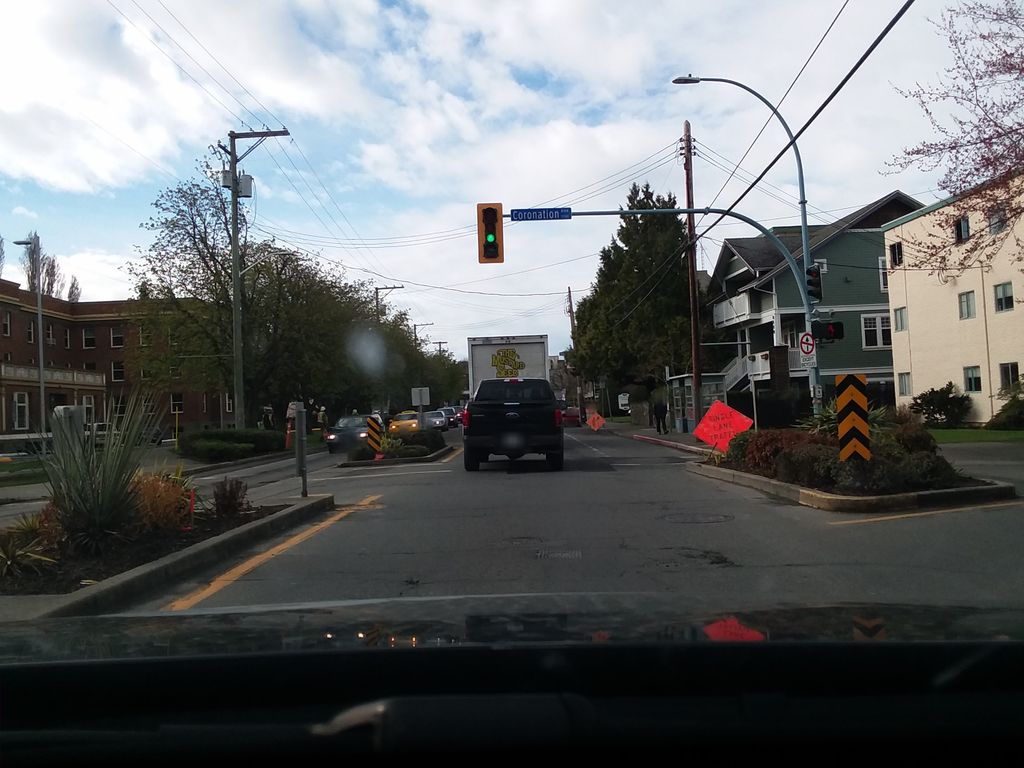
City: victoria